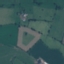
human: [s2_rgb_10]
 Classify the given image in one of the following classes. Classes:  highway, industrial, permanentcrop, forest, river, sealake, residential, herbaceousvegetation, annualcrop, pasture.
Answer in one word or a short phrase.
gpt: Pasture